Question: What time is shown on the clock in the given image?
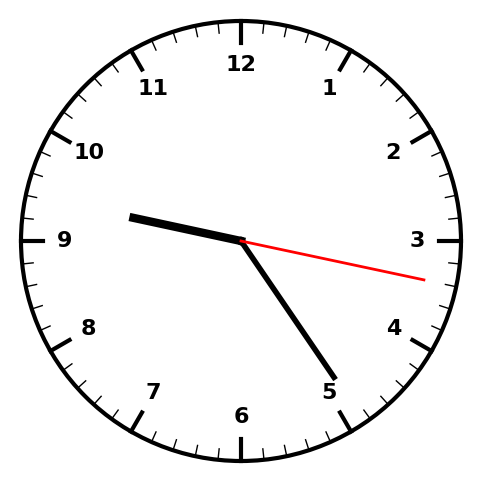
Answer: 09:24:17